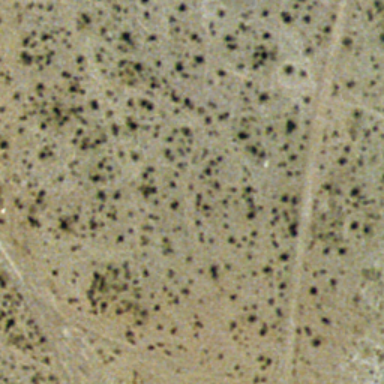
This is a chaparral .